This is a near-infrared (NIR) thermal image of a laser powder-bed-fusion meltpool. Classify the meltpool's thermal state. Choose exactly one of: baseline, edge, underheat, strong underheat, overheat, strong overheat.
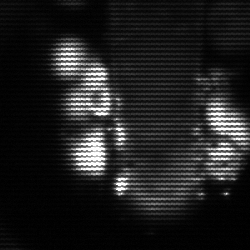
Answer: strong underheat